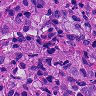
Metastatic tissue present: yes